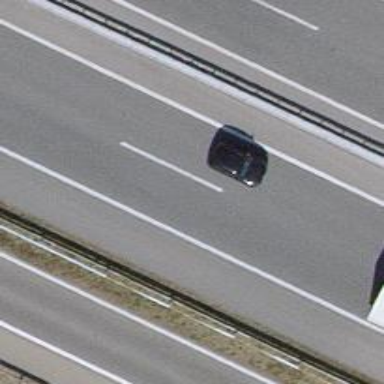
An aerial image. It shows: Motorway.